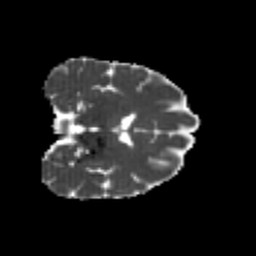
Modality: MD
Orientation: coronal
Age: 21
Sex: female
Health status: healthy
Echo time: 0.074 s